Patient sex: M
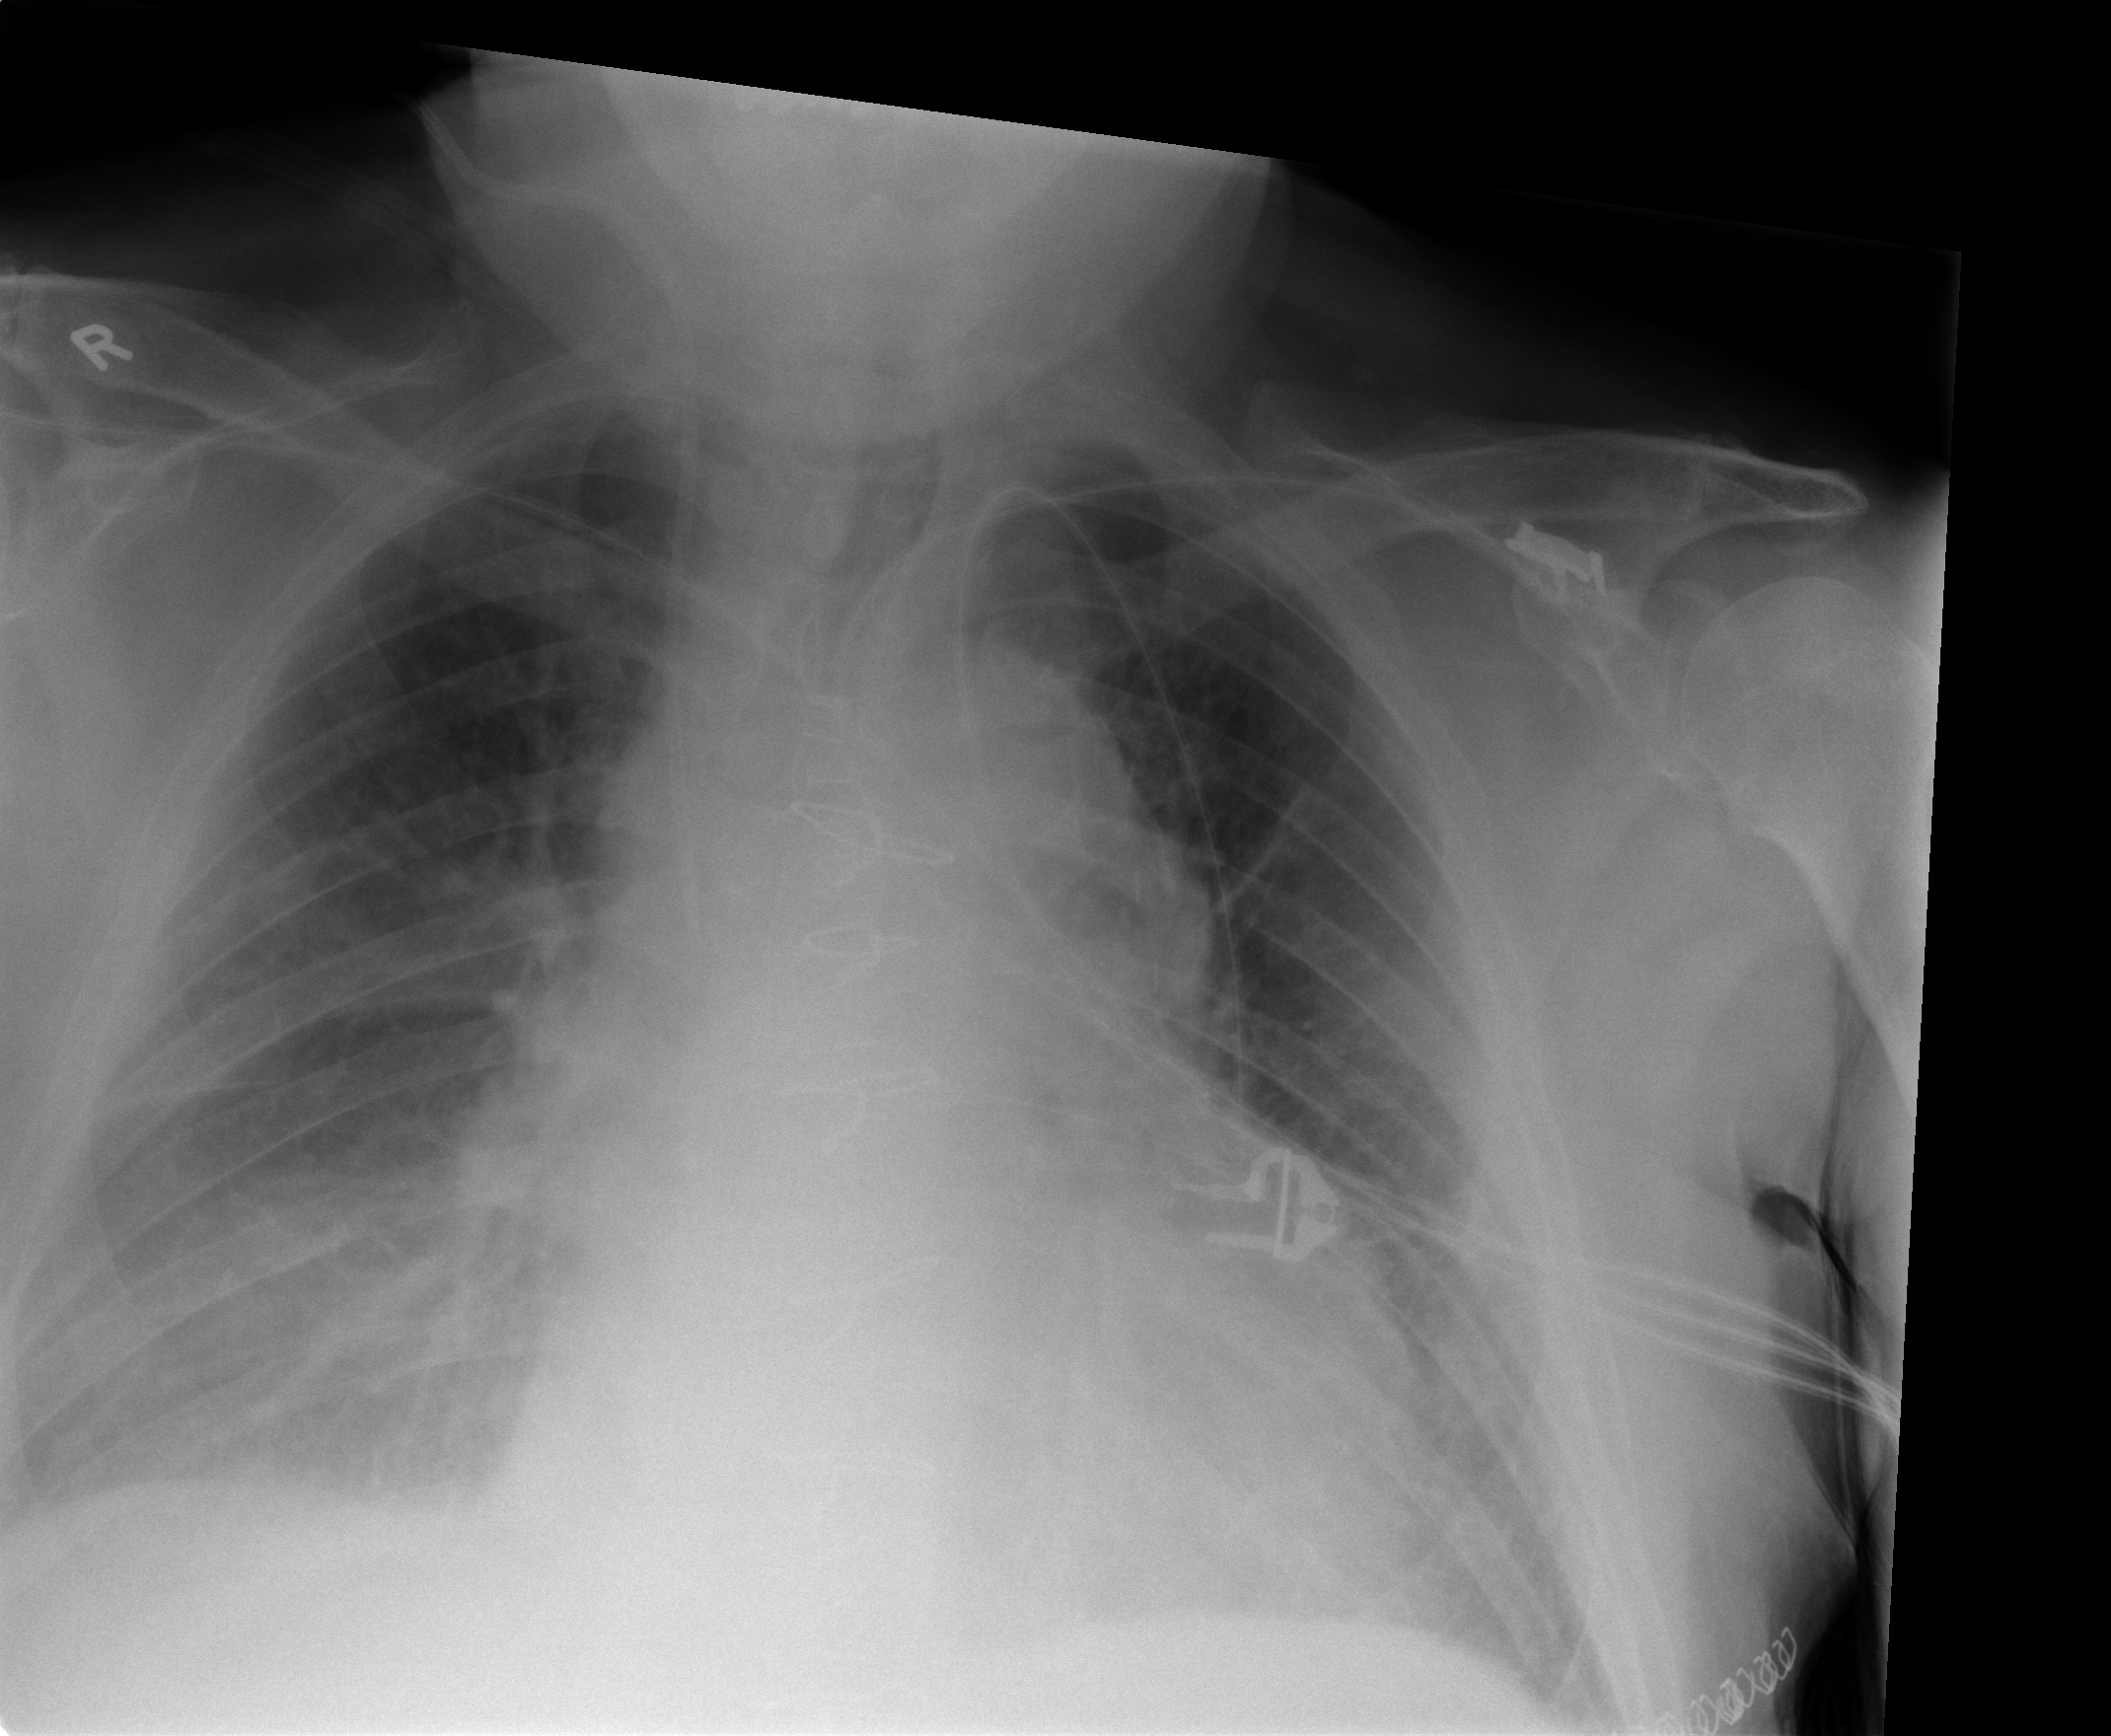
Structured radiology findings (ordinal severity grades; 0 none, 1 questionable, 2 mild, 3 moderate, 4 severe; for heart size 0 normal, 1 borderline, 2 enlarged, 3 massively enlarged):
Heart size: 2
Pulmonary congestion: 2
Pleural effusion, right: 1
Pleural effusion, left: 1
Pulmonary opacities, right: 0
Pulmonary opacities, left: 0
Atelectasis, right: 2
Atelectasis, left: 2